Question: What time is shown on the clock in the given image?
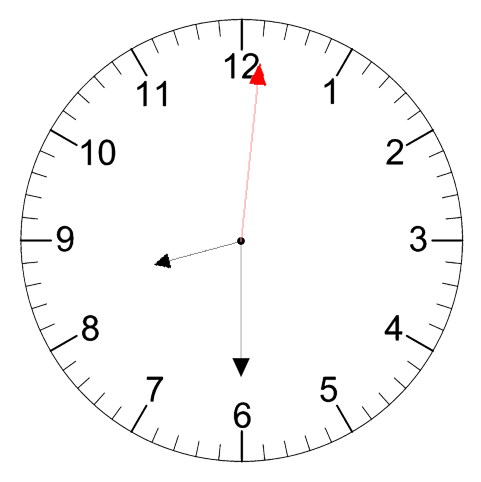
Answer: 08:30:01